Question: I've got the following div elements in my HTML. They act as buttons.
'''
<div id="button-section">
<!-- Section for function buttons -->
<div class="fn-button">
<!-- Function button -->
<span>My Current Checks</span>
</div>
<div class="fn-button">
<!-- Function button -->
<span>All Current Checks</span>
</div>
<div class="fn-button">
<!-- Function button -->
<span>Add New order</span>
</div>
</div>
'''
This is the CSS that I've used for there elements.
'''
#button-section{
width: 100%;
height: 150px;
position: fixed;
bottom: 0;
background-color: rgb(229, 229, 255);
}
.fn-button{
width: 130px;
height: 50px;
float: left;
margin: 10px 0px 0px 20px;
border-radius: 10px;
background: rgb(111, 111, 111);
box-shadow: inset 1px 4px 12px rgb(0, 0, 0);
text-align: center;
}
.fn-button span{
padding: 0px;
margin: 0px 0px 0px 0px;
color: white;
vertical-align: -17px;
font-size: 20px;
}
'''
The thing is, I need to adjust the width according to the text inside each div element.! for this either I have to define width for each element or find another method. The below image will display my situation of the divs.

How can I dynamically expand the divs according to the inner text?
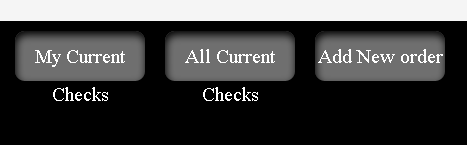
Answer: Remove the 'width' rule from the divs ('width: 130px').
This ends up looking a little scrunched, but you can fix that with some padding
'''
padding-left: 5px;
padding-right: 5px;
'''
<URL>